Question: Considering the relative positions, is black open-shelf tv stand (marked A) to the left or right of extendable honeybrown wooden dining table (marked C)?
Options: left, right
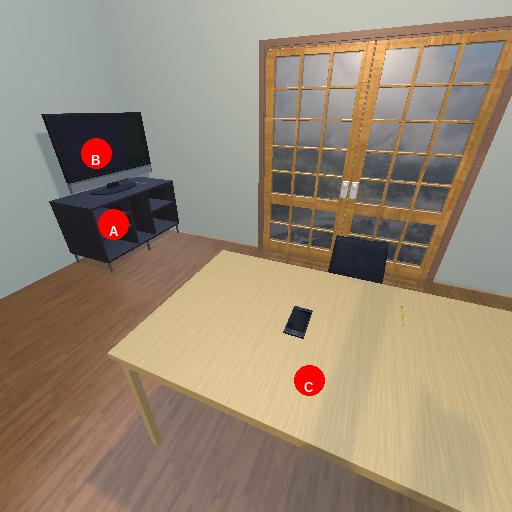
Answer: left